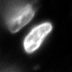
Tissue sample: colon
Magnification: 2.5x
Cell type: Epithelial cells
Senescence state: senescent